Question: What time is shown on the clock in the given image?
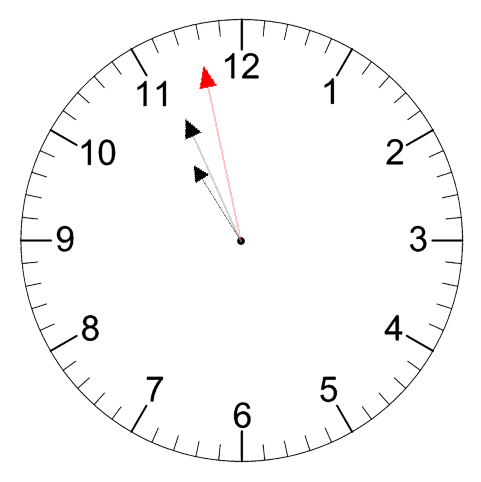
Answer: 10:55:58